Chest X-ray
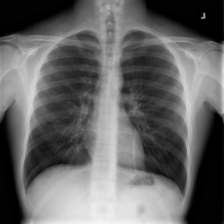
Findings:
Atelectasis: negative
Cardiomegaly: negative
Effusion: negative
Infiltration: positive
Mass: negative
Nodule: negative
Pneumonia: negative
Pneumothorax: negative
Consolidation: negative
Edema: negative
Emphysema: negative
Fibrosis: negative
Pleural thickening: negative
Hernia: negative